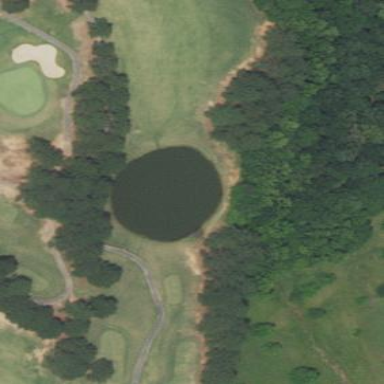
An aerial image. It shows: Water hazard on golf course. The hazard is natural water feature.